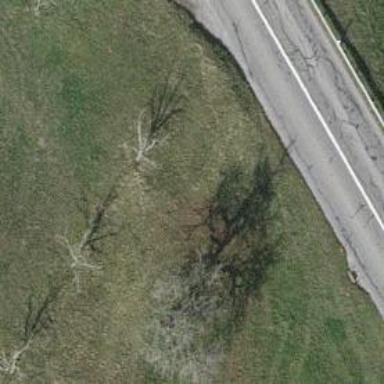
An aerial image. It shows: Beautiful tree in nature.